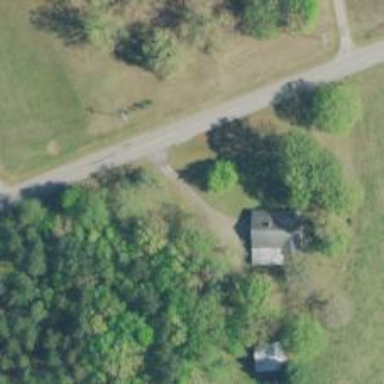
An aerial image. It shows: Driveway leading to service road.